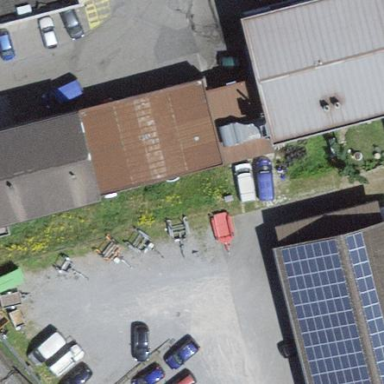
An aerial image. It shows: Industrial building.